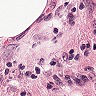
Metastatic tissue present: yes